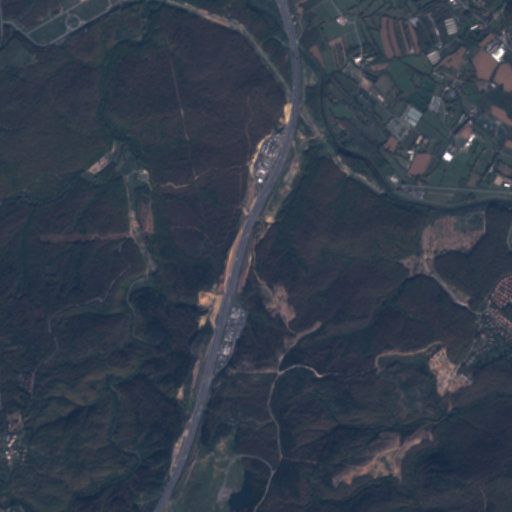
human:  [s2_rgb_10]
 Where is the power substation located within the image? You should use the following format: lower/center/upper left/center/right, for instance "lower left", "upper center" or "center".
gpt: The power substation is located in the lower center of the image.
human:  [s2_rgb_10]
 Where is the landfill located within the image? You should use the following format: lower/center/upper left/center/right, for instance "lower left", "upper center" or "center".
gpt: There is no landfill in the image.